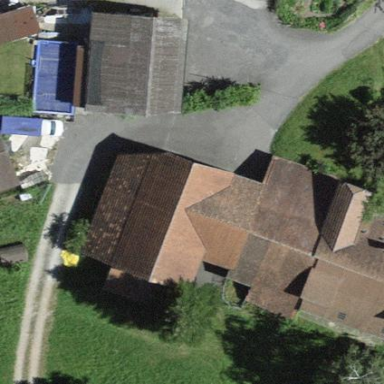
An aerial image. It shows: Rural barn.